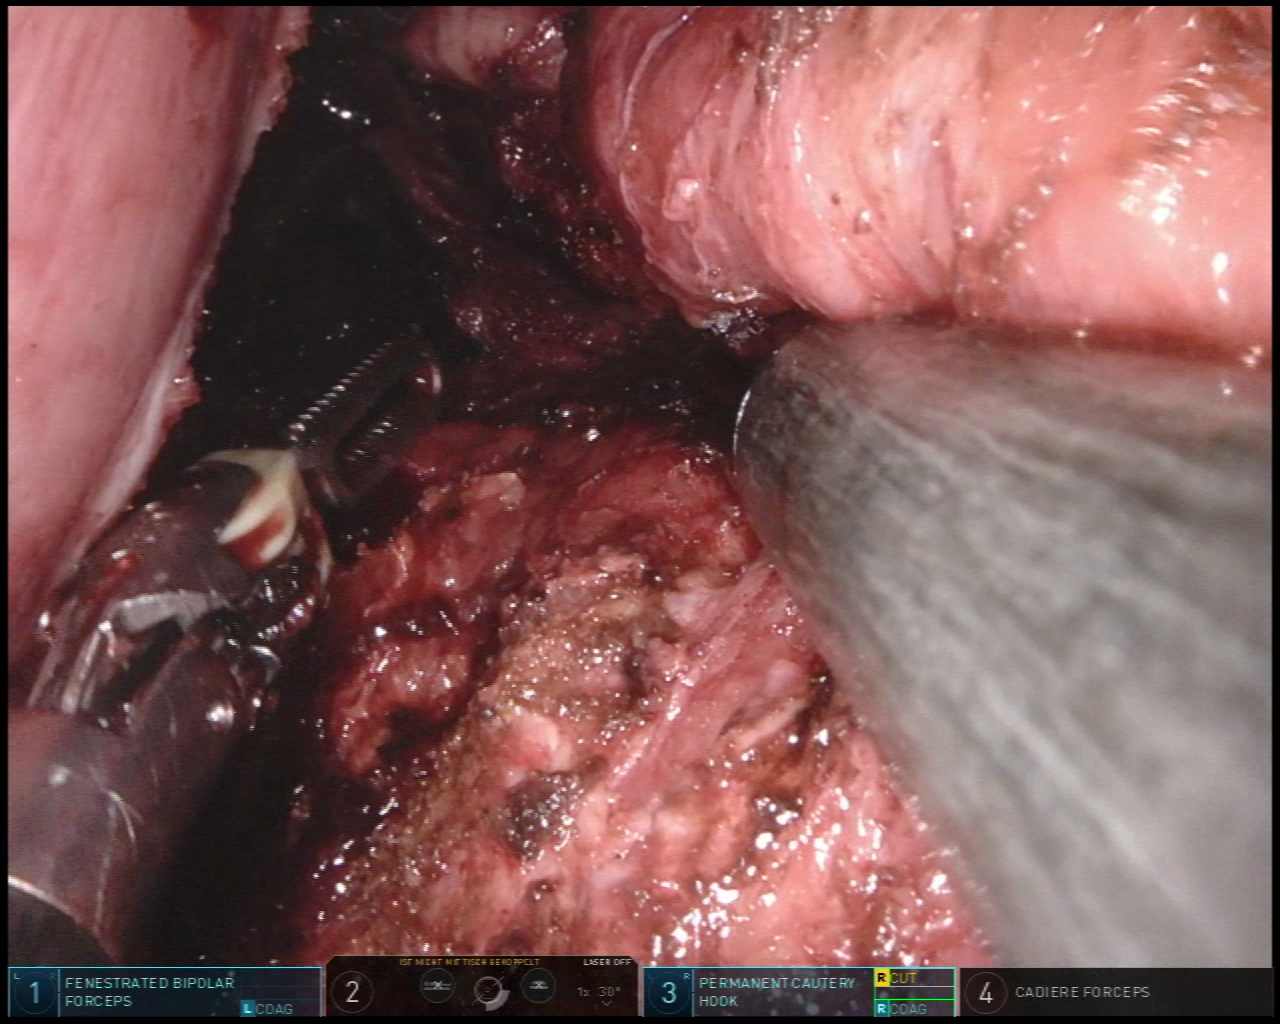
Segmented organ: vesicular_glands
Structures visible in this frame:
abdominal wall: no
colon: no
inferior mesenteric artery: no
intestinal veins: no
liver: no
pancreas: no
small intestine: no
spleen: no
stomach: no
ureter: no
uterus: no
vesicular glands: yes